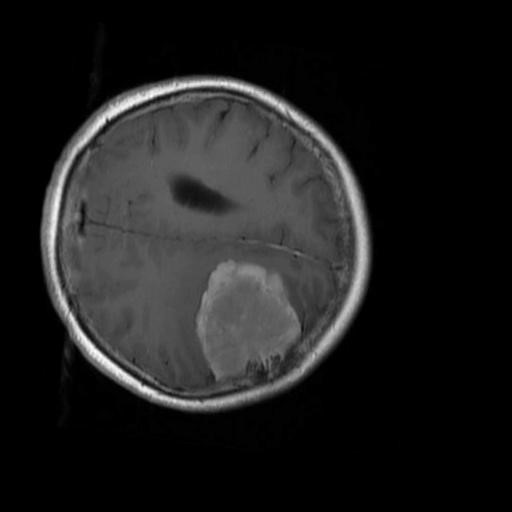
Label: brain_menin